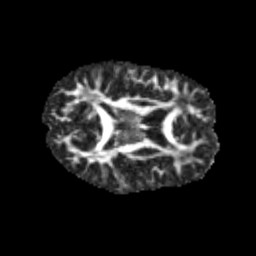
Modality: FA
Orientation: axial
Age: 10
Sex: male
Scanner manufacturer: siemens
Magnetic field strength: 3 T
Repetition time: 3.8 s
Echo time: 0.07 s